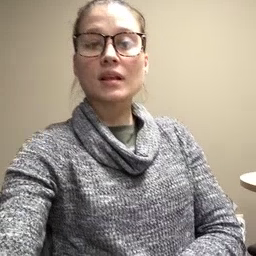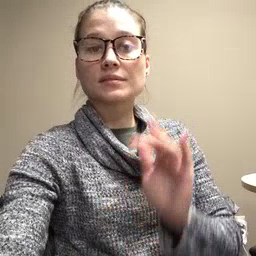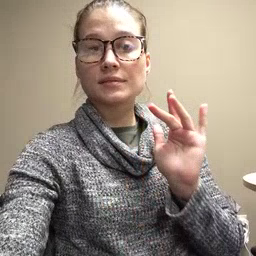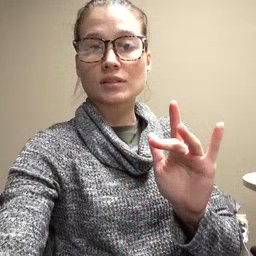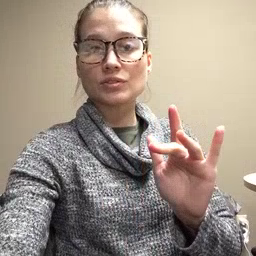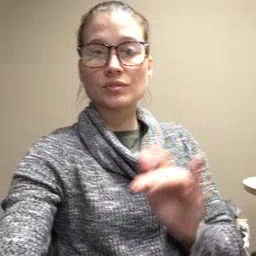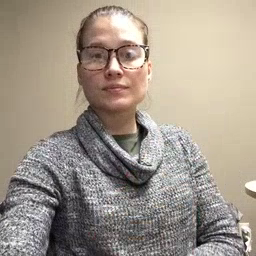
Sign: touch